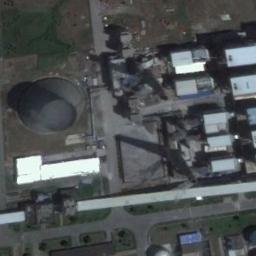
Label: thermal_power_station